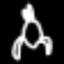
Label: frog